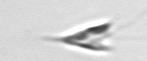
Label: Chrysochromulina_lanceolata